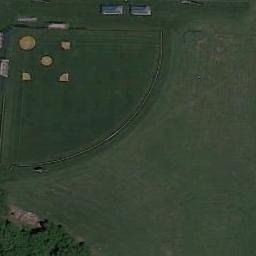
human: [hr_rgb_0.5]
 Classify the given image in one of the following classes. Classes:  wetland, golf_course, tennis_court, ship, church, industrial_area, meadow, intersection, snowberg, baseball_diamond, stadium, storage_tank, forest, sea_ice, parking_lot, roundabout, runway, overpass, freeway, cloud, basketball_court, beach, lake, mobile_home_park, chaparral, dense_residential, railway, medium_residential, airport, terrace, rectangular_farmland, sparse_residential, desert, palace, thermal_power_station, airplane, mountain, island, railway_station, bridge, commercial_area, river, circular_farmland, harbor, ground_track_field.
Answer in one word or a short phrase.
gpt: baseball_diamond